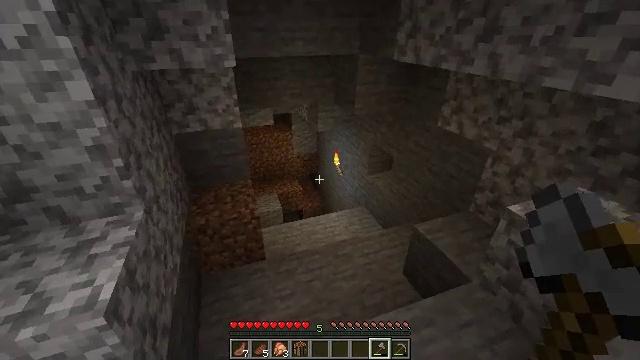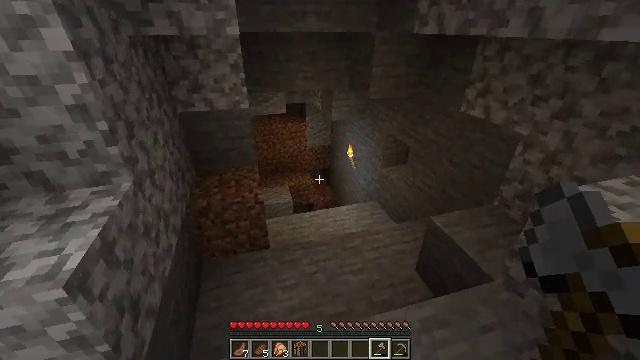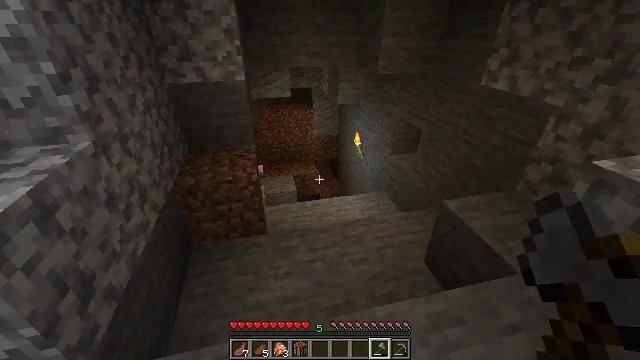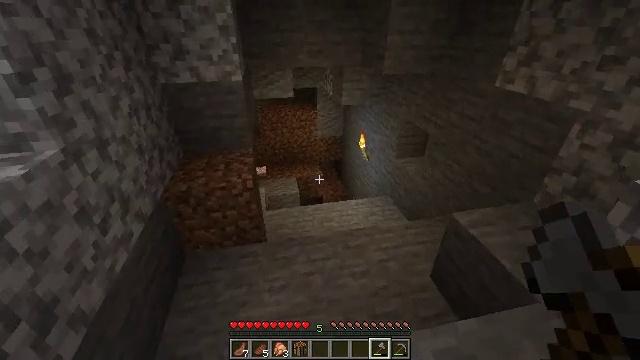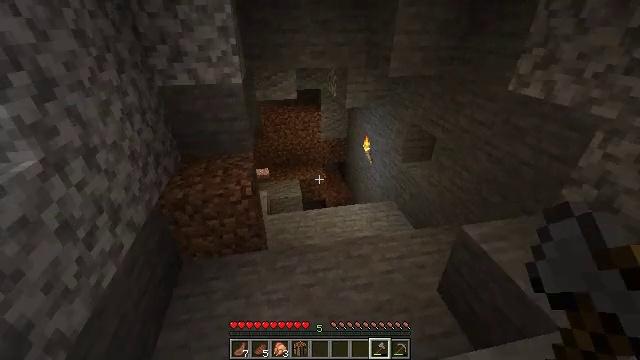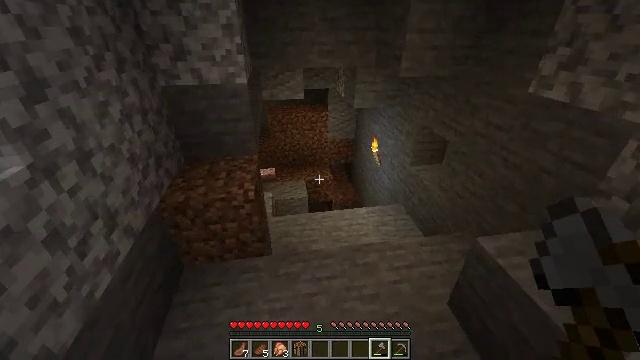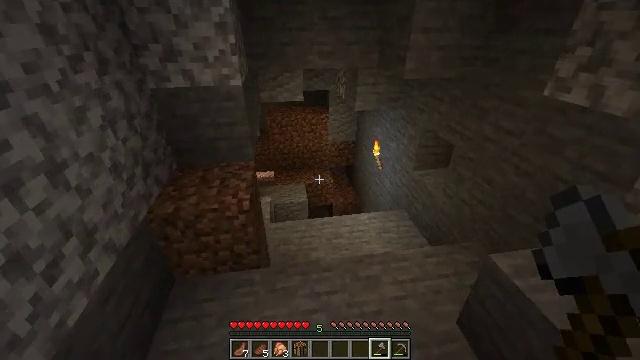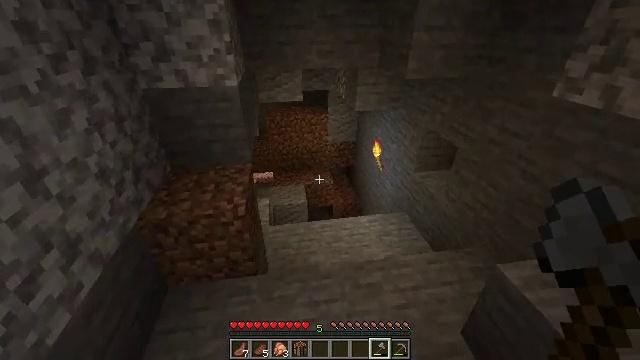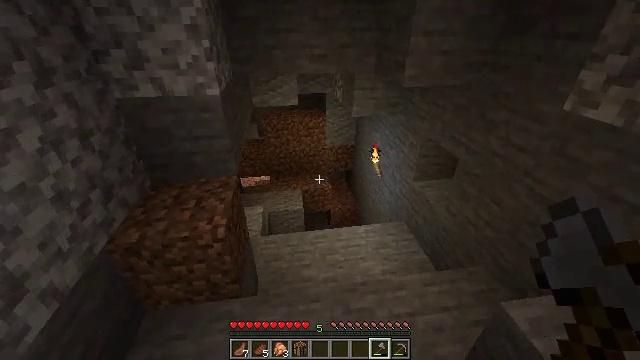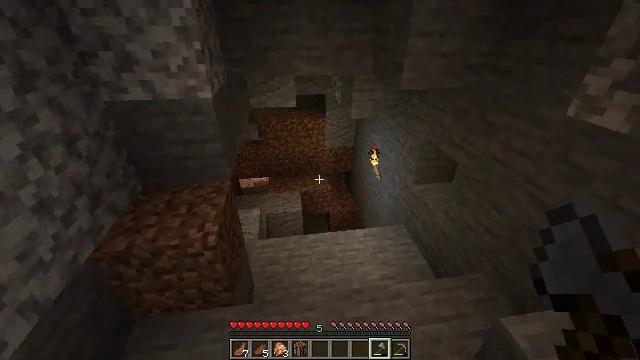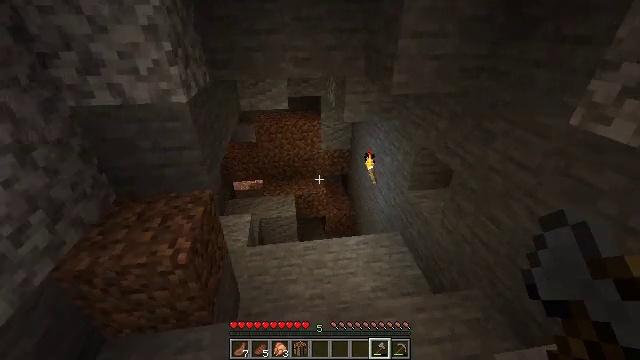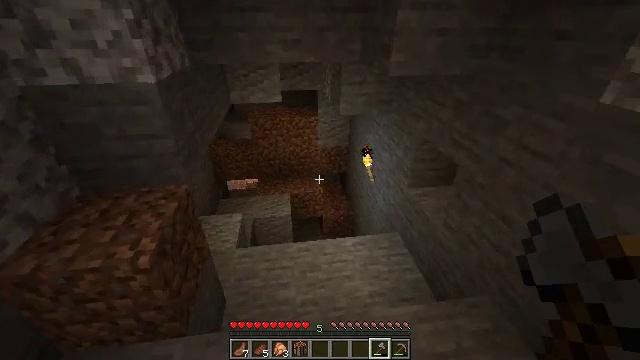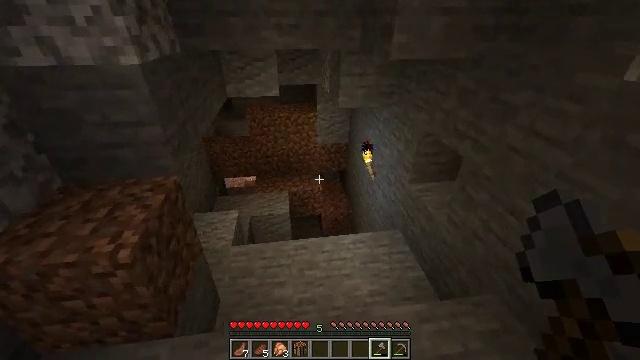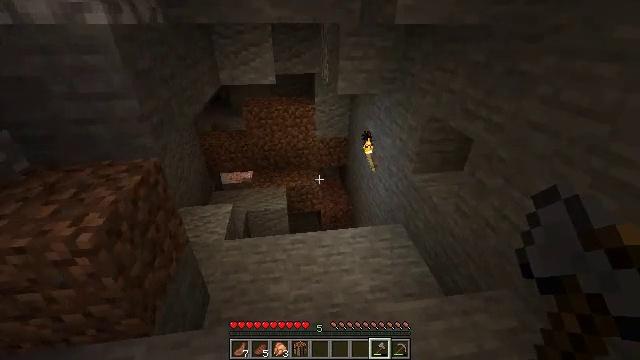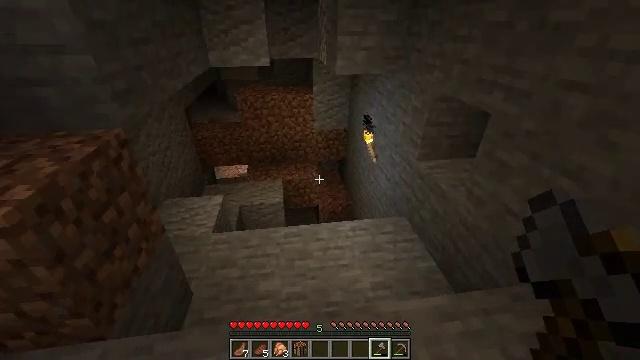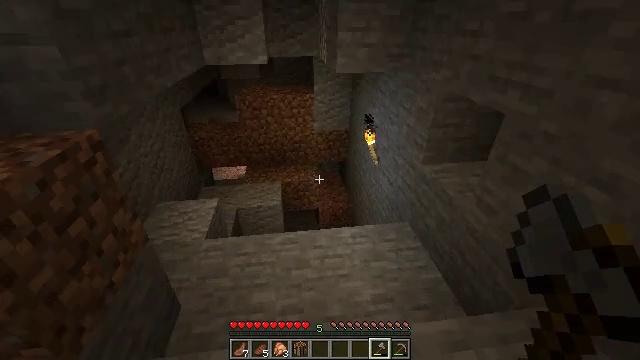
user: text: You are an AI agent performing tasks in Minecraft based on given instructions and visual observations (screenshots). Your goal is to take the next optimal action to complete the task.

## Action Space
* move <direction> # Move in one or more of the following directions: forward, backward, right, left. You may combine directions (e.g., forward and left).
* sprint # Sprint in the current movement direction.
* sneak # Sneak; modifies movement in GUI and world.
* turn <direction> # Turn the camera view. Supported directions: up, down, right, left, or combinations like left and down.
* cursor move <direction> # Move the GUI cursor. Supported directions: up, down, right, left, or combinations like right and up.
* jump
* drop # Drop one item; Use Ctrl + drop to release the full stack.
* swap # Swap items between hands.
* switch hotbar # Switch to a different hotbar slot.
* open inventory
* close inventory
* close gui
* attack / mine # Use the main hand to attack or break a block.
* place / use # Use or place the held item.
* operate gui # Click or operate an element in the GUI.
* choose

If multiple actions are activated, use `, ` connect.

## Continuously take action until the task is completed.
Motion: motion action
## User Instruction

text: Combat the bat.
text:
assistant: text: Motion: move forward, turn left
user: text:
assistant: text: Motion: move forward, turn left
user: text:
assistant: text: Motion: move forward, turn left
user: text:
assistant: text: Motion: move forward, turn left
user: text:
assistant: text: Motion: move forward, turn left
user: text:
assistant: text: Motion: move forward
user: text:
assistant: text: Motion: move forward and move right
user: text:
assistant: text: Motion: move forward and move right
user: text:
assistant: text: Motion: move forward and move right
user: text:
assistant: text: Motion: move forward
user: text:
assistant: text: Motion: move forward
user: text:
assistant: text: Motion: move forward
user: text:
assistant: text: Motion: move forward
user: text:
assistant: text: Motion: move forward
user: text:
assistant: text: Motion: move forward
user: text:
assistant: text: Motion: move forward
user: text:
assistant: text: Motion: move forward, turn left
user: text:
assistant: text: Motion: move forward, turn left and up
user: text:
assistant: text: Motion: move forward, turn left
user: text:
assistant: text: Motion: move forward, turn left and up
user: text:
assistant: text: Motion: move forward, turn left and up
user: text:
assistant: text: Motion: move forward, turn up
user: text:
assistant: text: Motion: move forward
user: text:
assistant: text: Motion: move forward
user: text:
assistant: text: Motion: move forward
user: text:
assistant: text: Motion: move forward
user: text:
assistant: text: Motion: move forward
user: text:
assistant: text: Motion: move forward
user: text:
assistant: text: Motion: move forward and move left
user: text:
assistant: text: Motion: move forward and move left, turn up